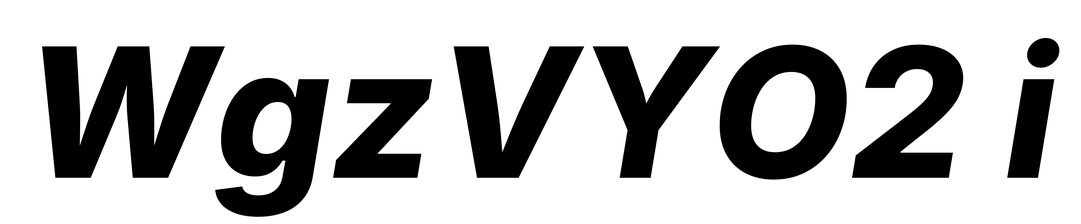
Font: Inter-Italic_ExtraBold_Italic